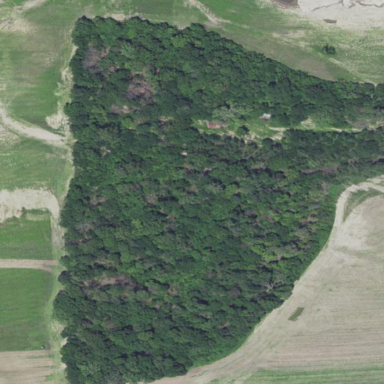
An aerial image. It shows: Deciduous broadleaved woodland.